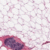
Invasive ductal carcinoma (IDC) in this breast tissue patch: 0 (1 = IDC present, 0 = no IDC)